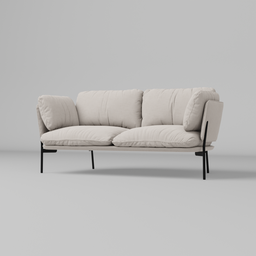
Label: furniture